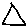
Label: triangle